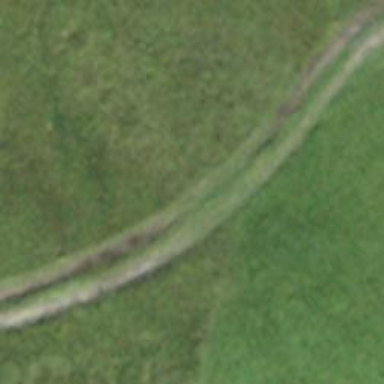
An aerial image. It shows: Track with grade 2 tracktype.